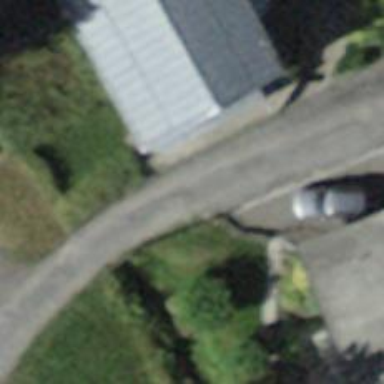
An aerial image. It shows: Residential road with bridge.